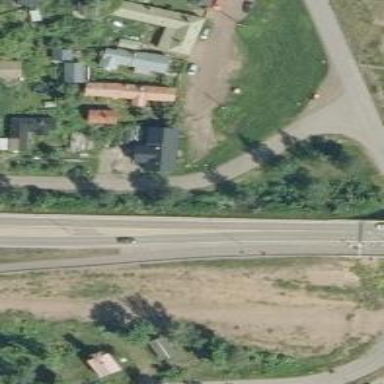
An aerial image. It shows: Primary highway.